Question: I am looking for a counter looks like the one in <URL> in jQuery. I was thinking to use the one from iphonepicker.com but it is written using Prototype lib and I need jQuery version.
Here is <URL>:

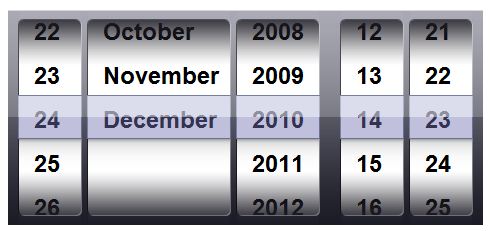
Answer: Here's one written in jQuery: <URL>
It doesn't look quite as nice, but you might be able to modify the CSS to make it look a little more like the one in the OP.